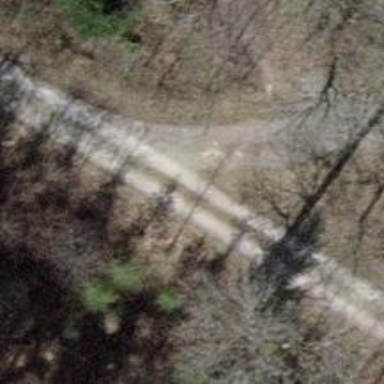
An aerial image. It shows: Track with compacted grade2 surface.